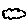
Label: cloud